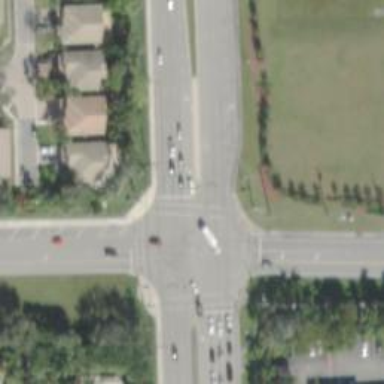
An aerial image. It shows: Uncontrolled crossing on footway.